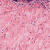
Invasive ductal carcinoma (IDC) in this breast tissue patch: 0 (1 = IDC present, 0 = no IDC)